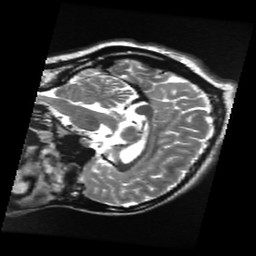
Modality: T2w
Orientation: sagittal
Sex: female
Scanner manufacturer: ge
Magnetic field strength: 3 T
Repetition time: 5 s
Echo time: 0.1019 s